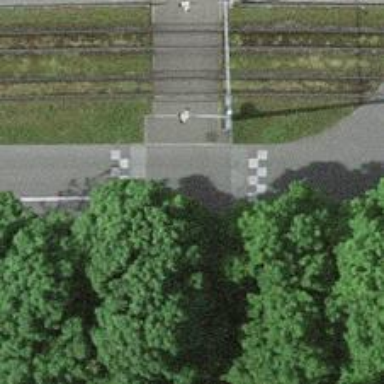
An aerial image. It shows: Unmarked crossing with traffic calming table.